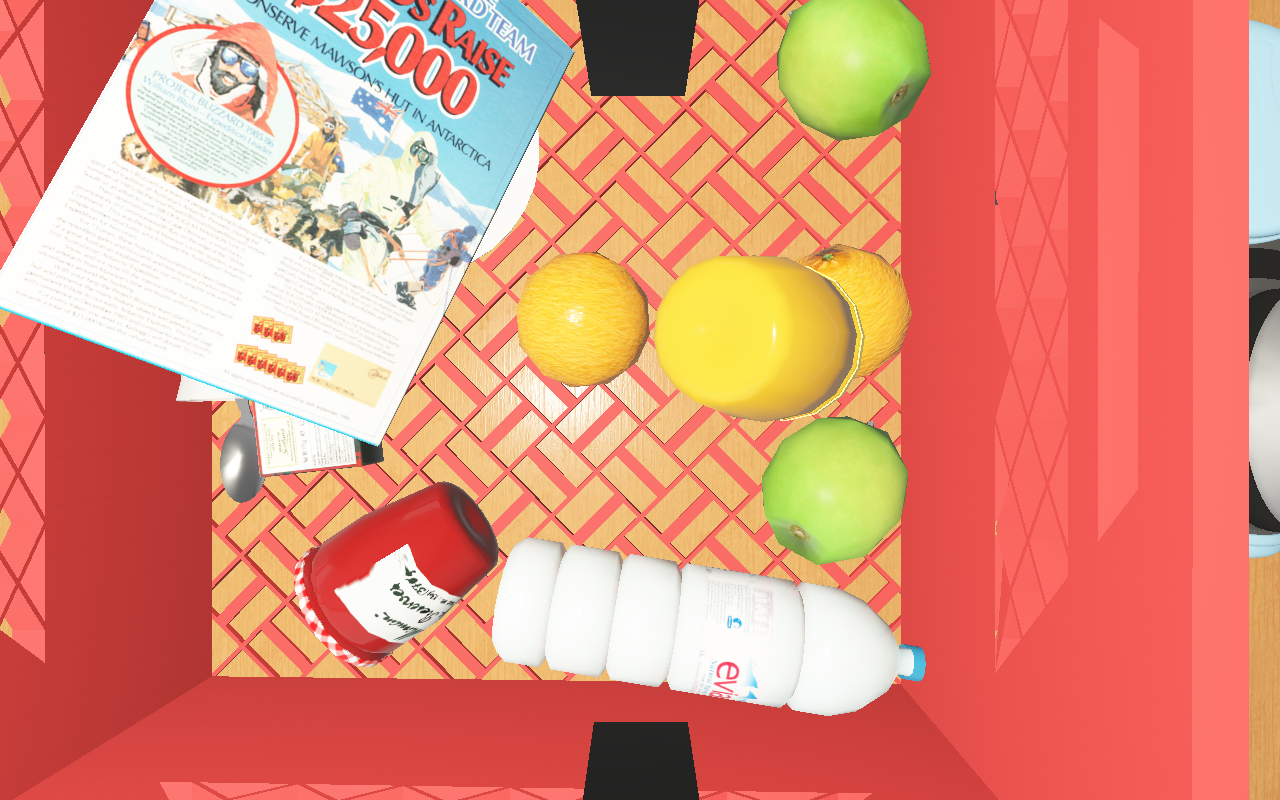
Objects in the scene:
carafe
water bottle
apple
apple
orange
orange
spoon
plate
glass
wineglass
honey jar
jam jar
cereal box